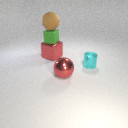
small cyan metal cylinder to the right of large red metal cube